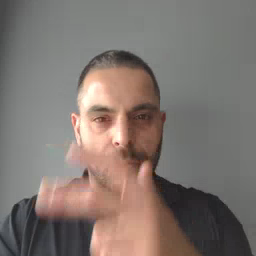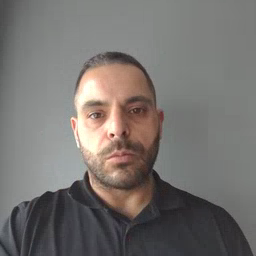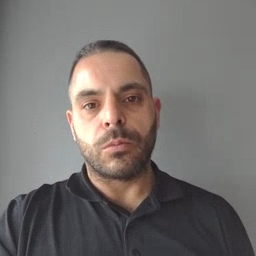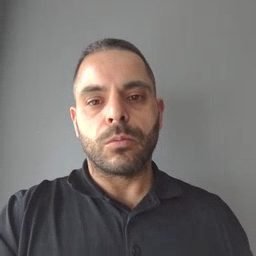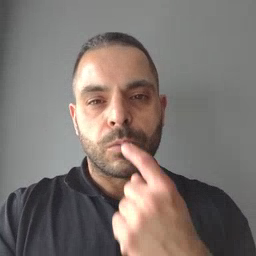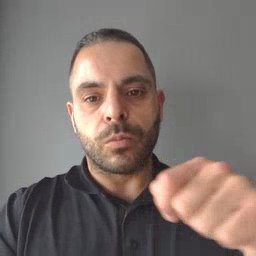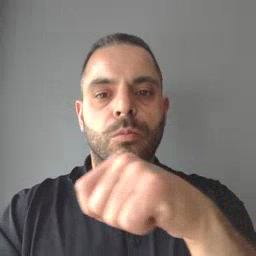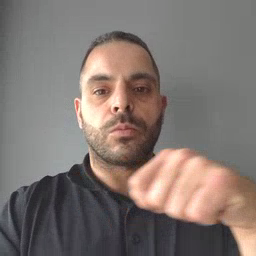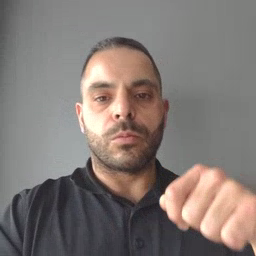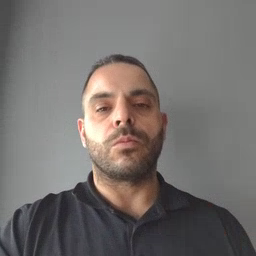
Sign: toothbrush